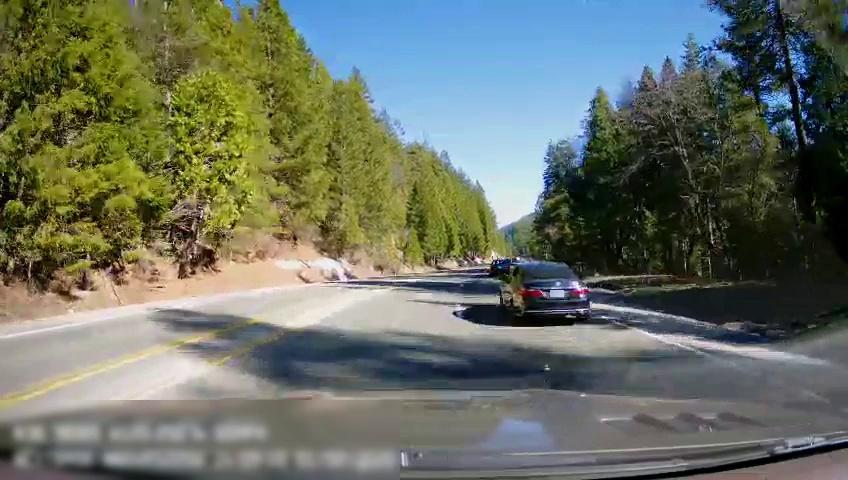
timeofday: Day
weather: Sunny
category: Drivable Space
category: Vehicles | Car
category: Vehicles | Car
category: Lanes | Opposite Lane
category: Lanes | Current Lane
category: Lanes | Current Lane
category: Lanes | Opposite Lane
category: Lanes | Current Lane